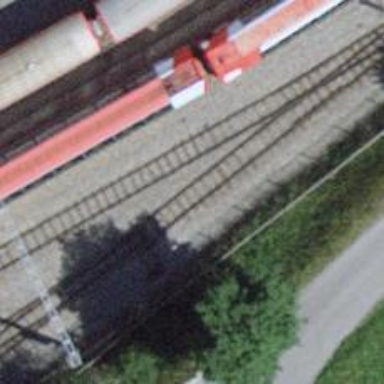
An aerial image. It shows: Railway switch.